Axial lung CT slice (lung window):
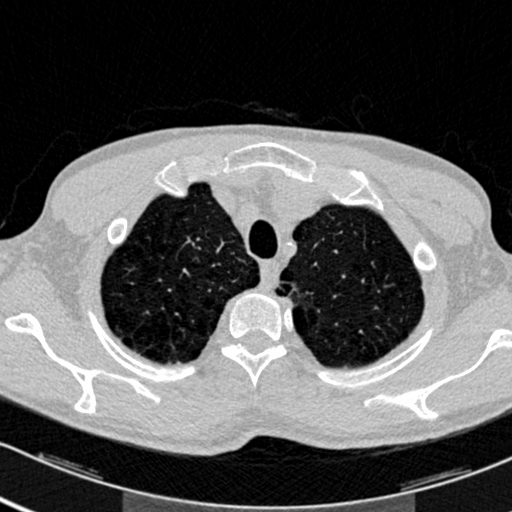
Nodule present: no